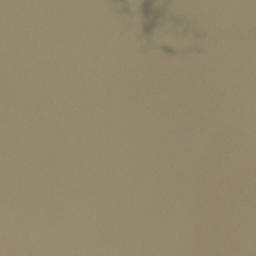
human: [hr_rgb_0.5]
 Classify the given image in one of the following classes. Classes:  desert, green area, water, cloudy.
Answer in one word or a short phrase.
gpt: cloudy